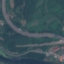
Land use / land cover class: Highway